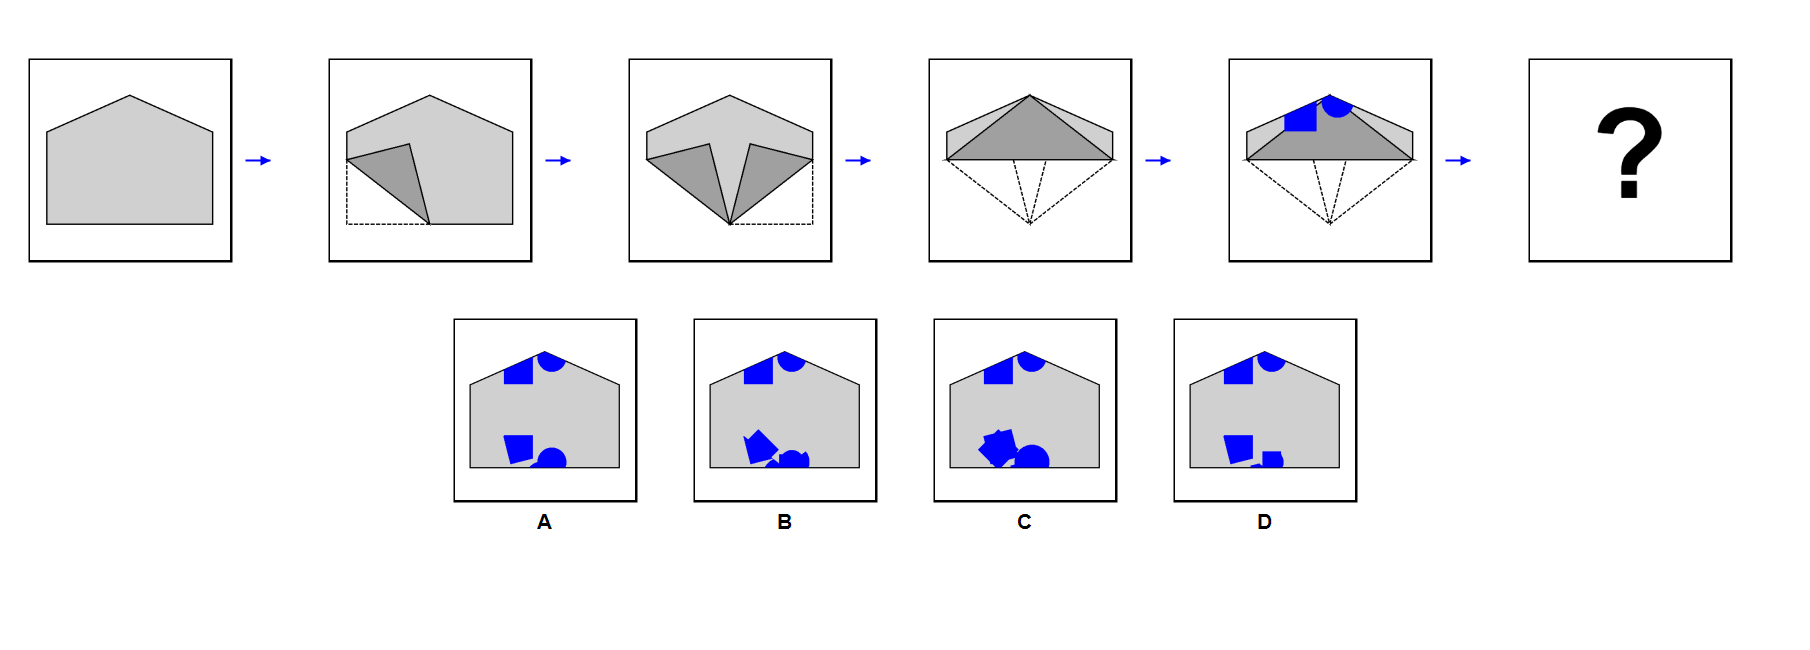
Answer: A